Field crop: tomato
Growth stage: 2
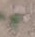
Species: solanum